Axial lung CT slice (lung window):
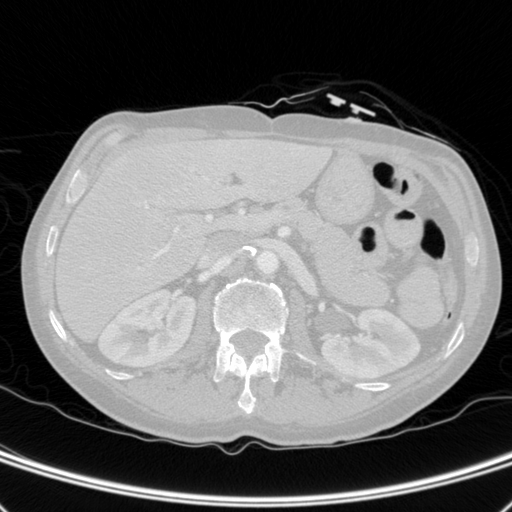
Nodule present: no